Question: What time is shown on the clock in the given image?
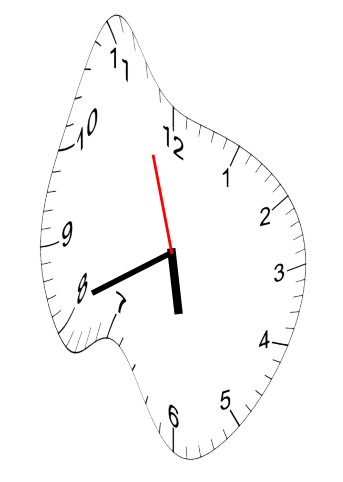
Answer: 05:40:57